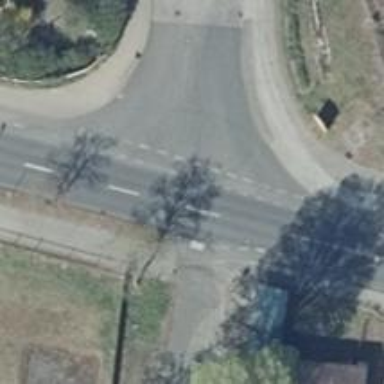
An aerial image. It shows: Tertiary road with asphalt surface and cycle track.